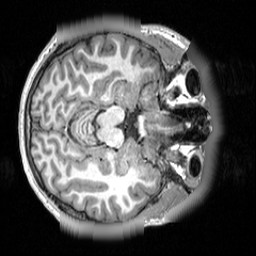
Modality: T1w
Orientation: axial